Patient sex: F
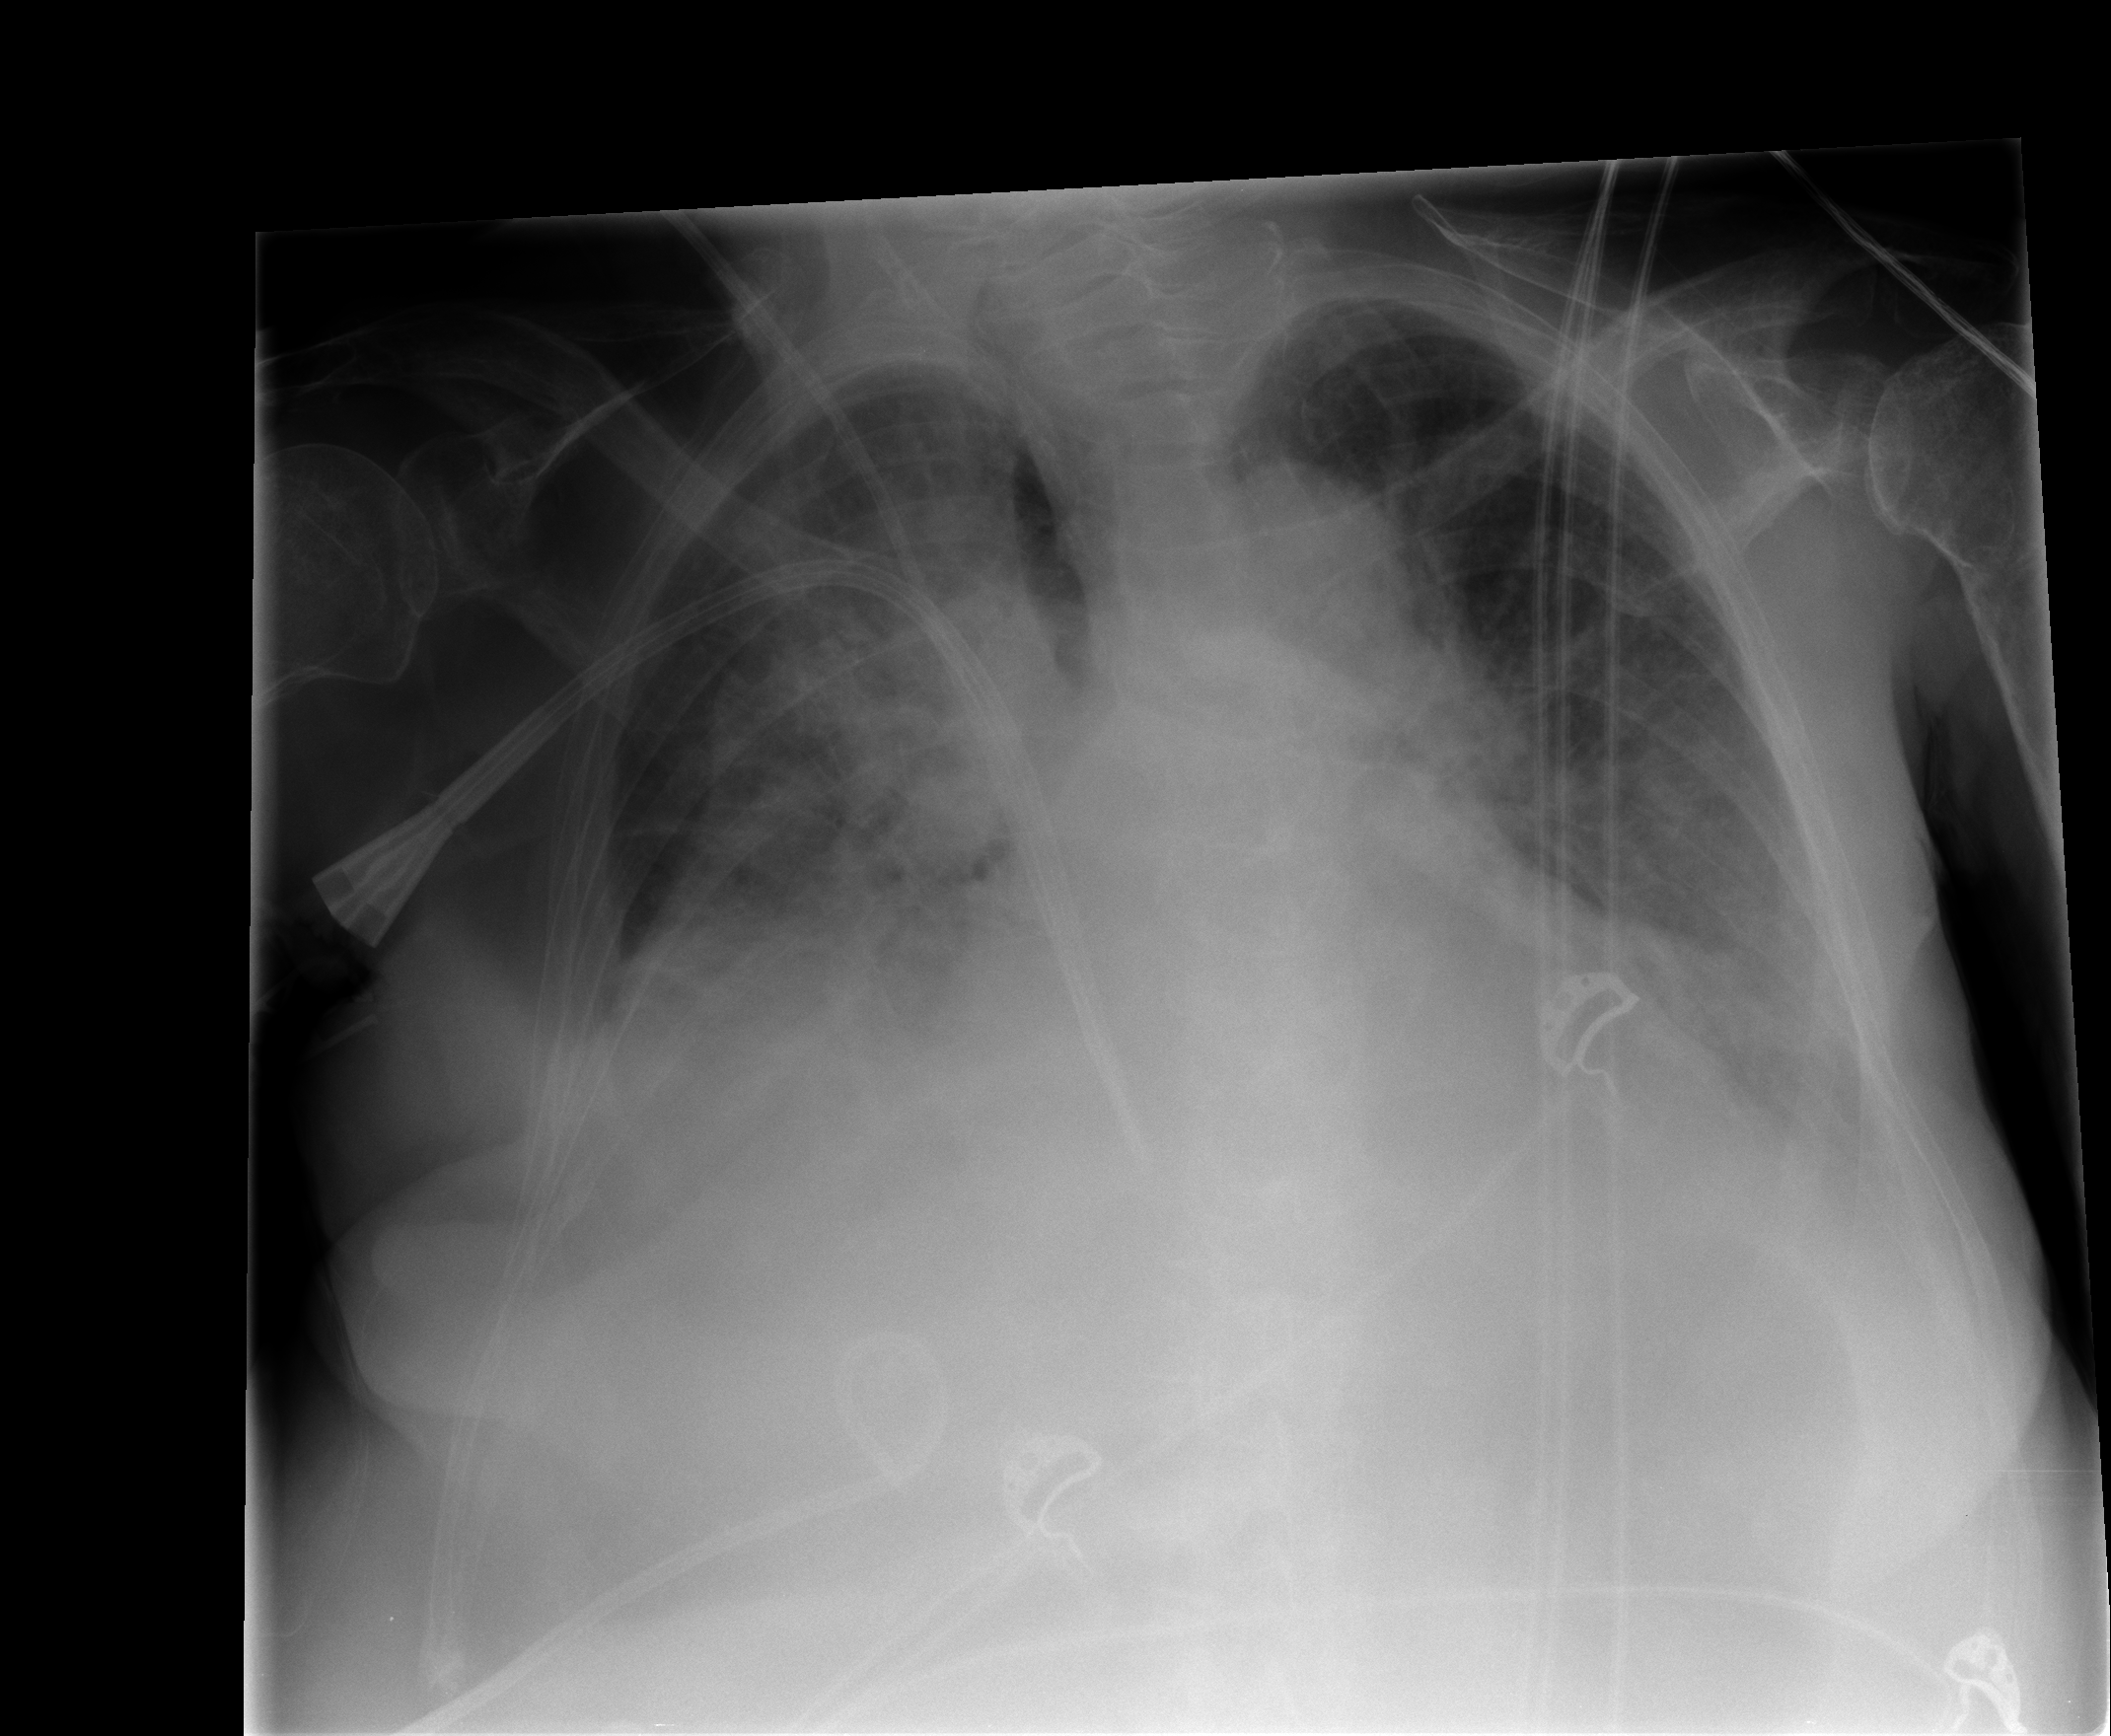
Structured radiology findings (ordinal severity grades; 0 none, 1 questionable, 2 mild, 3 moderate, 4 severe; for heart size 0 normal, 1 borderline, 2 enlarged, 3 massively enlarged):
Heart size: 2
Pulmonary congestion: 2
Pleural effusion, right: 2
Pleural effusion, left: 2
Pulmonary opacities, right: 3
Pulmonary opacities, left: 2
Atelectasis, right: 3
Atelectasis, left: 2